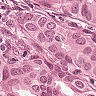
Metastatic tissue present: yes